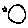
Label: moon